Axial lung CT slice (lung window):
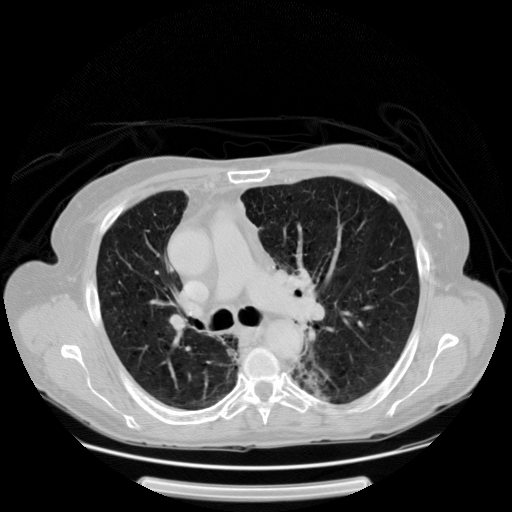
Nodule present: no